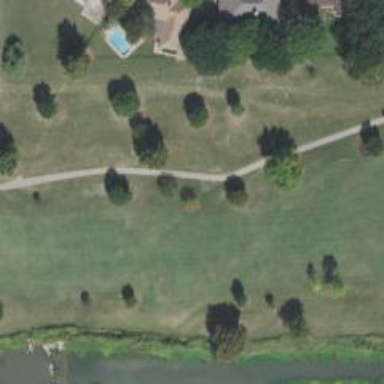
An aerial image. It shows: Pathway for golfing.